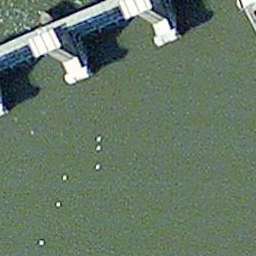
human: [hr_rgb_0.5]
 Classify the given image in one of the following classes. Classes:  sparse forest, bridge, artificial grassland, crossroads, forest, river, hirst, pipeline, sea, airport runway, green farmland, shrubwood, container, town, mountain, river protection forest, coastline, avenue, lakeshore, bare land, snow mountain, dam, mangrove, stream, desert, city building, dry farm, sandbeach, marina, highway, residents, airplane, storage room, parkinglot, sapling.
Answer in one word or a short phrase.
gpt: dam